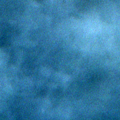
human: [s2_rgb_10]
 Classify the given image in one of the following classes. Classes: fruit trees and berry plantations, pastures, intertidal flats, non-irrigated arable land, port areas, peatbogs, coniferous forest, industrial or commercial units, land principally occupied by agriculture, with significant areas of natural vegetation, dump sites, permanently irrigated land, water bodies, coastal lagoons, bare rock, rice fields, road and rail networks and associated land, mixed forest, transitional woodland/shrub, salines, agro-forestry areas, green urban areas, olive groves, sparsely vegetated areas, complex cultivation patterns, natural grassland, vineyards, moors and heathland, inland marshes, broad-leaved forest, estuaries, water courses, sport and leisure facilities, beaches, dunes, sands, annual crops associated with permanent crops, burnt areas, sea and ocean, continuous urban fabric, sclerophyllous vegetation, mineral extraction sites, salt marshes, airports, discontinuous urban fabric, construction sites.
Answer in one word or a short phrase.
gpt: sea and ocean